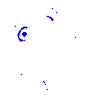
Particle: kaon